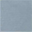
Piece: xx